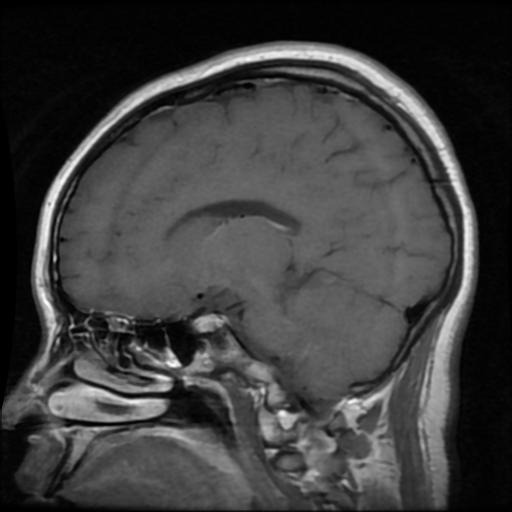
Label: pituitary